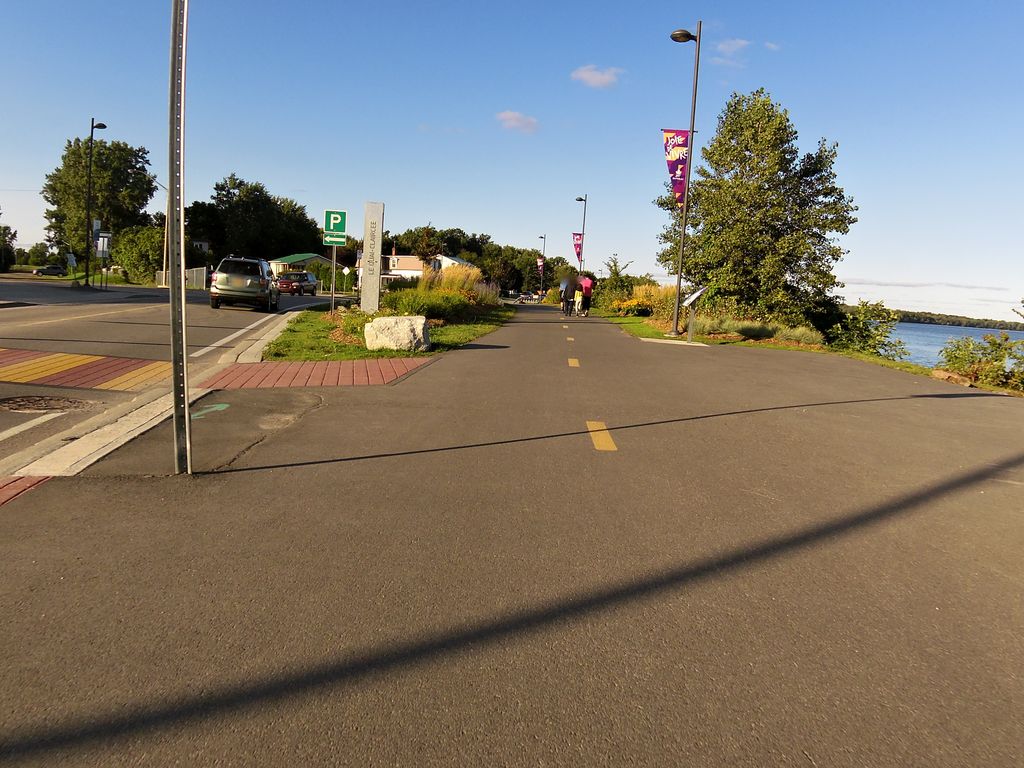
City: ottawa-gatineau